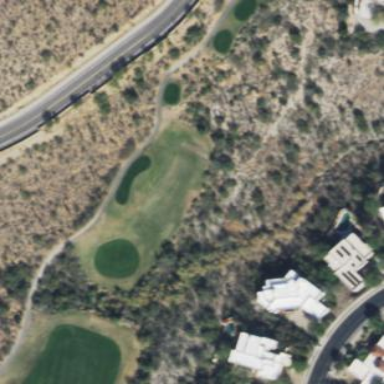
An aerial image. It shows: Area of rough grass used for golf.